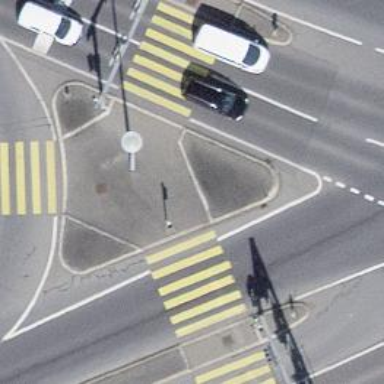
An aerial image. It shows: Traffic island located on footway.